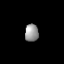
Tissue: lung
Cell type: Endothelial cells
Senescence score: 0.1553
Nuclear area (px): 231
Mean DAPI intensity: 152.866